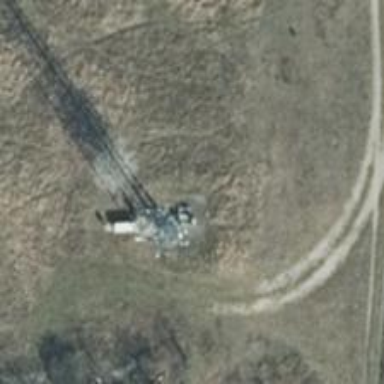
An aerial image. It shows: Mast structure.